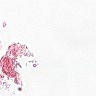
Metastatic tissue present: no